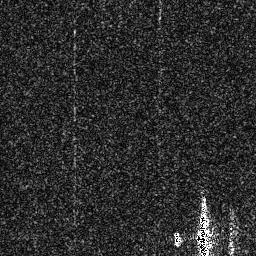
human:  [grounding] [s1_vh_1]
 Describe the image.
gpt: In the satellite image, there is  <ref>1 medium ship </ref> <box>[[75, 77, 83, 99, 0]]</box> located at bottom right.